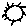
Label: sun